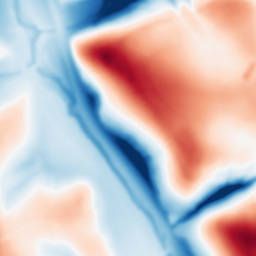
Category: multiscale
Decomposition family: dog_multiscale
Decomposition parameters: sigma_ratio: 1.6
n_scales: 6
base_sigma: 2
Upsampling method: quadratic
Upsampling parameters: scale: 2
Upsampling scale: 2